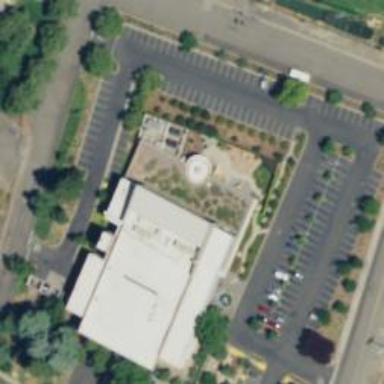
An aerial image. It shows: Library building.